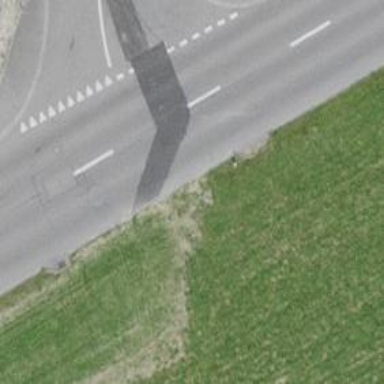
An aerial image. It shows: Secondary road with asphalt surface and dedicated cycle lane.